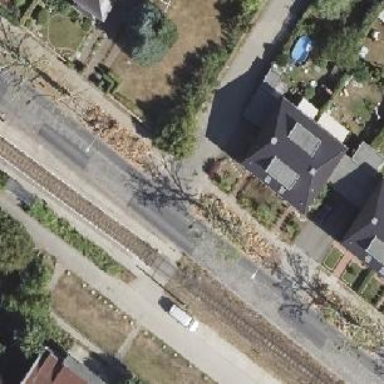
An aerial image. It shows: Tram railway with contact lines for electrification.